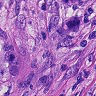
Metastatic tissue present: yes